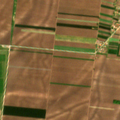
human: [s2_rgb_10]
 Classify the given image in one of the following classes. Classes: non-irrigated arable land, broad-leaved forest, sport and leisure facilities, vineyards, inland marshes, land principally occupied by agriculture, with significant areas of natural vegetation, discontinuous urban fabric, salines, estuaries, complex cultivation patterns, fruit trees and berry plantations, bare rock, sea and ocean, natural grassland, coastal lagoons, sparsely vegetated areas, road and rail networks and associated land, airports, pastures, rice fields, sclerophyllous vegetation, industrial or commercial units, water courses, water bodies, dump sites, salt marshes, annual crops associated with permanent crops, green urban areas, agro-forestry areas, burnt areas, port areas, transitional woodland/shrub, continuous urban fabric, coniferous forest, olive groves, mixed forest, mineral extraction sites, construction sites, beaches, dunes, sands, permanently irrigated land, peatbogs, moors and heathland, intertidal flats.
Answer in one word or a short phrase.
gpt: non-irrigated arable land, complex cultivation patterns